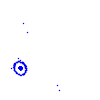
Particle: electron